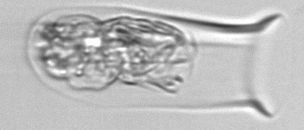
Label: Tintinnina